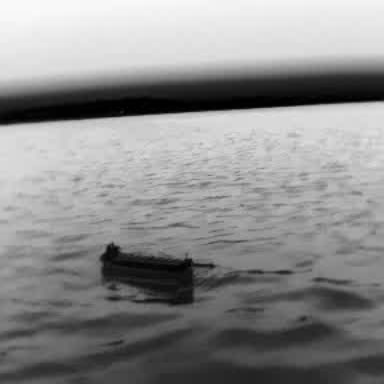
There is a liner in the infrared image.